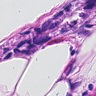
Metastatic tissue present: yes